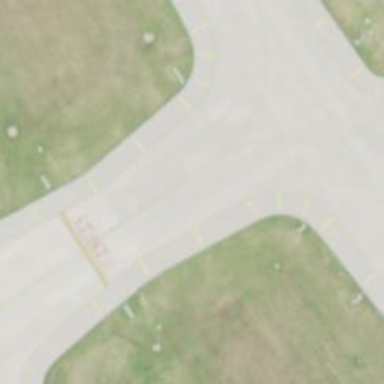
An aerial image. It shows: View of taxiway at the airport.